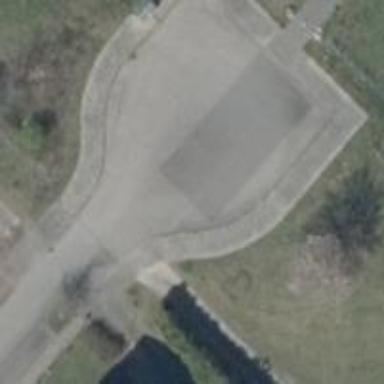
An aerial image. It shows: Turning circle on the road.